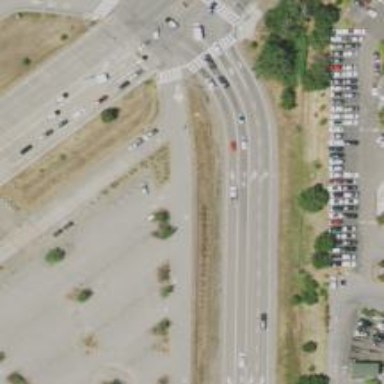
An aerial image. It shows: Busway road.